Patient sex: M
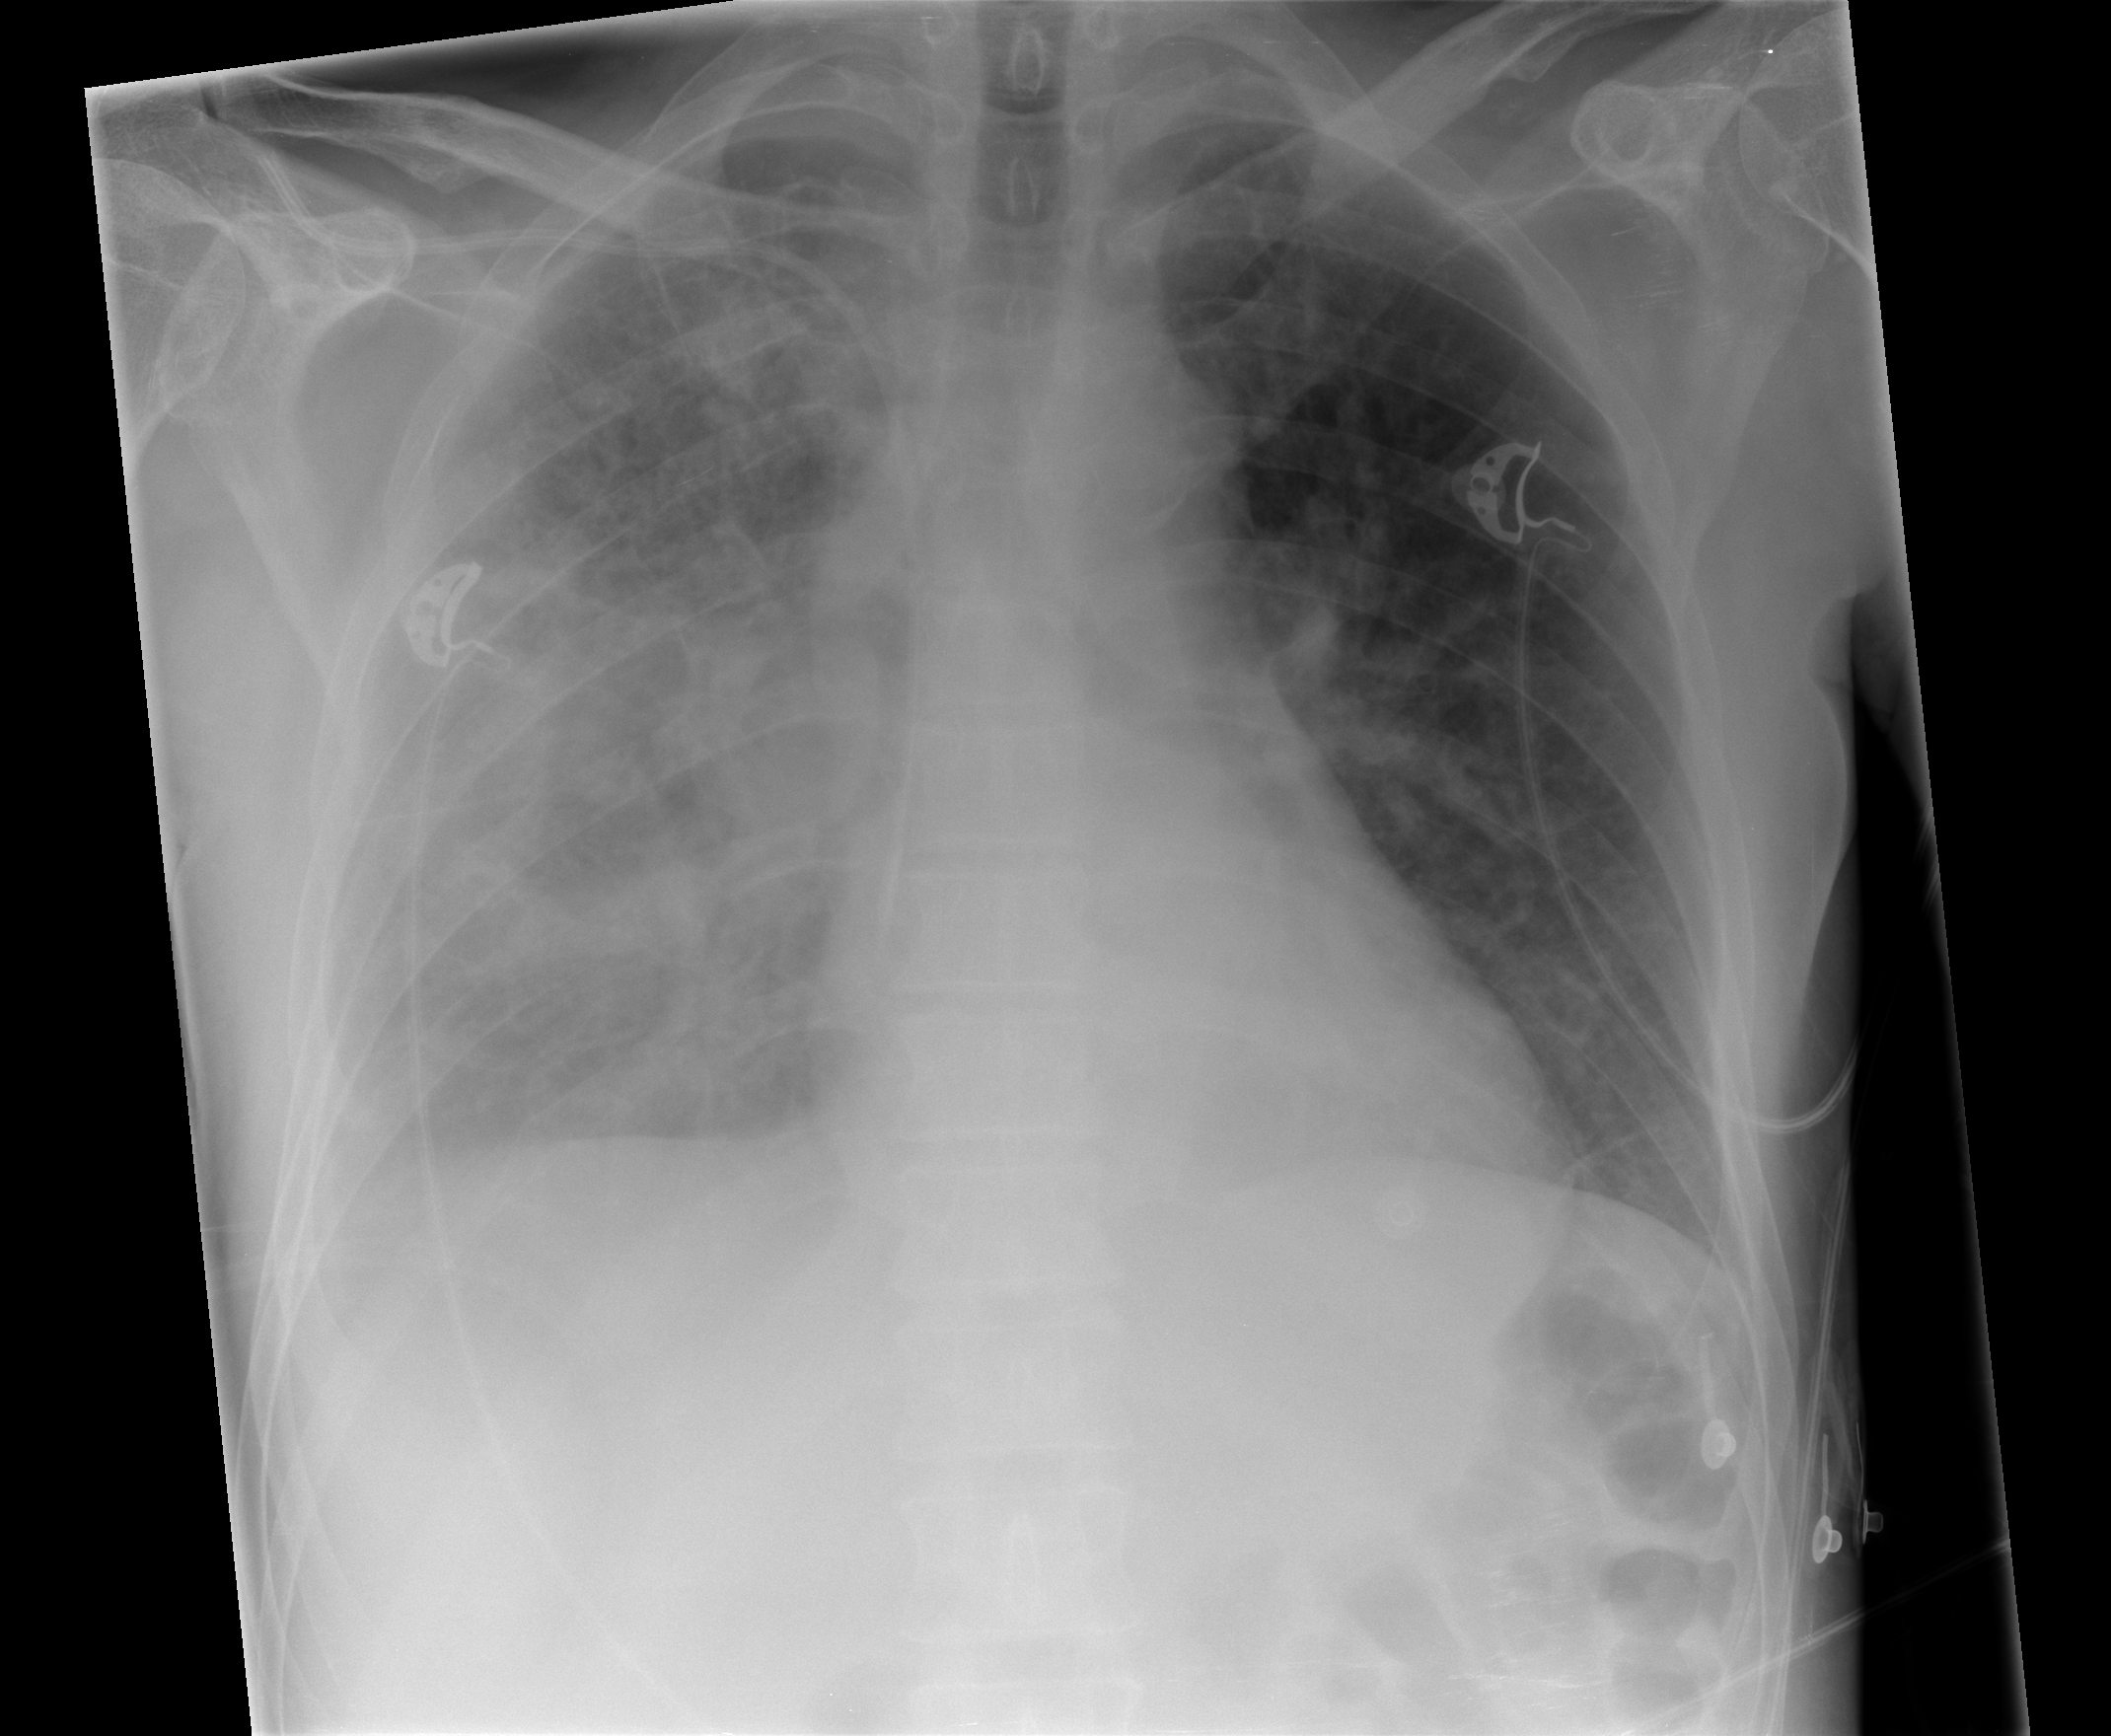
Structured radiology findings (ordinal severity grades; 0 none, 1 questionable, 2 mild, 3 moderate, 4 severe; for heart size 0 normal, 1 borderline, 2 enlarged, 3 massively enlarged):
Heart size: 0
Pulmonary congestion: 2
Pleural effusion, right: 3
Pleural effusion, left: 0
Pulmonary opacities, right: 3
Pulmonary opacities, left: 0
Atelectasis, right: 3
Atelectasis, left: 0